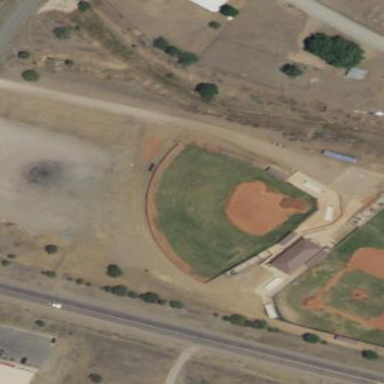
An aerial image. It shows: Baseball pitch for leisure and sports activities.